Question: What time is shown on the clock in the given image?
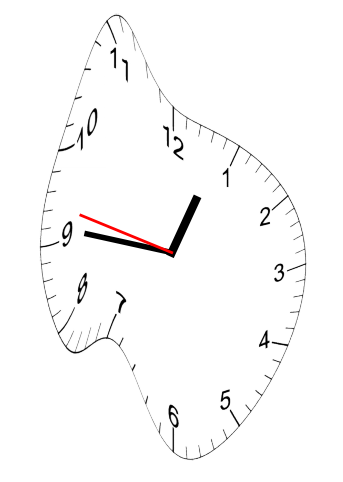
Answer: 12:45:47